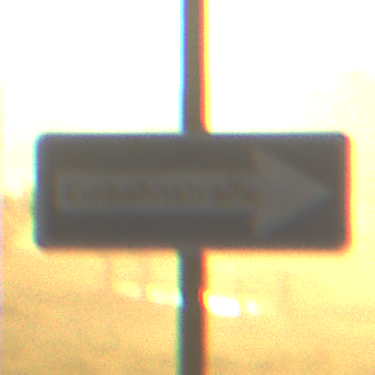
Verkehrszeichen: EinbahnstrasseRechtsweisend
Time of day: SunriseSunset
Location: Outdoor (Nature)
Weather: Clear
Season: NotSpecified
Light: Natural